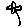
Label: flower